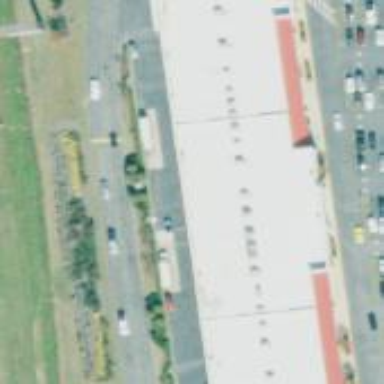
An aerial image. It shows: Mall building.